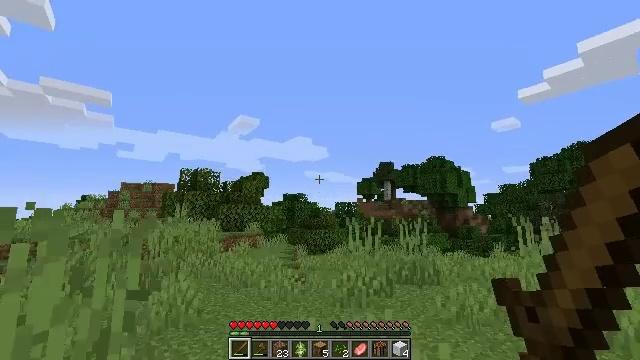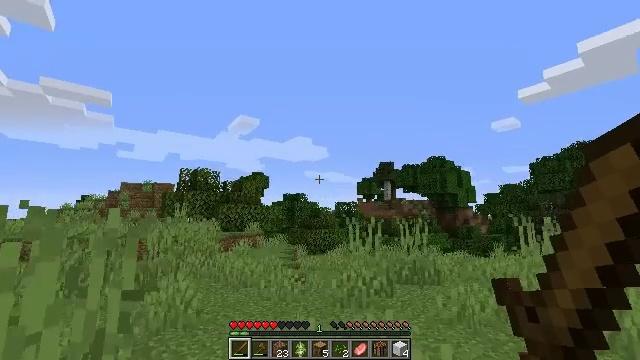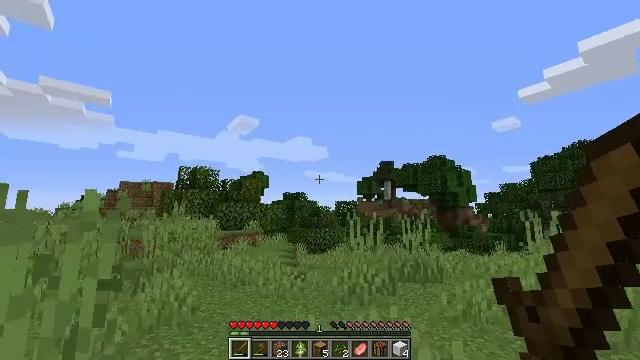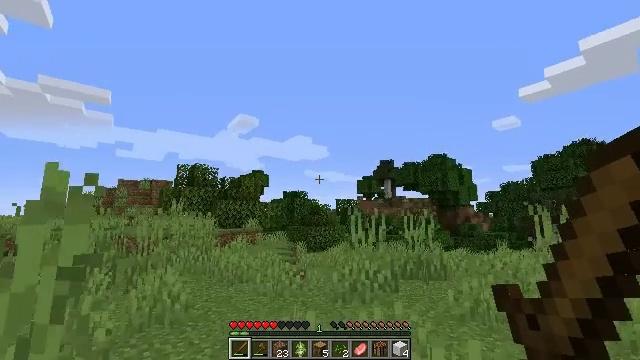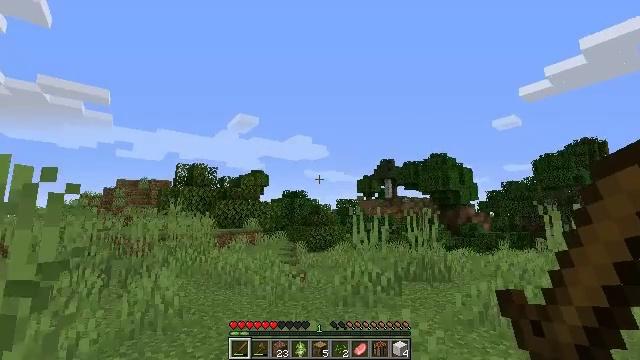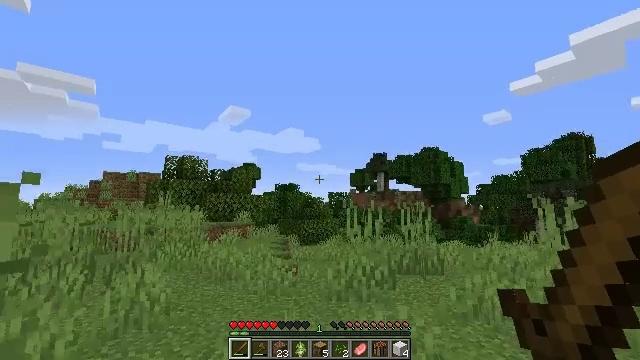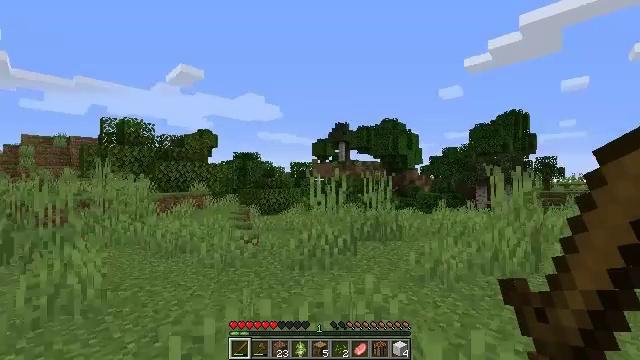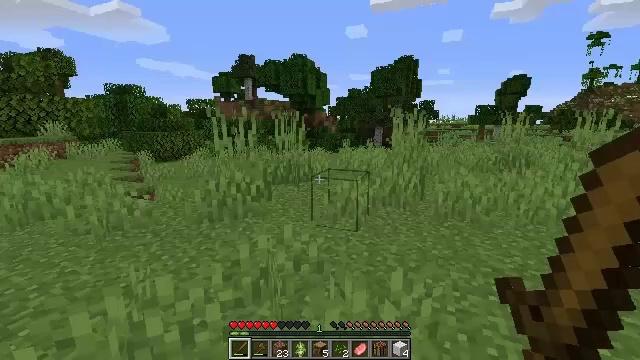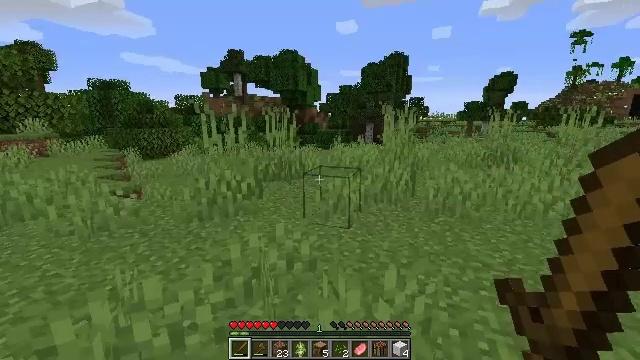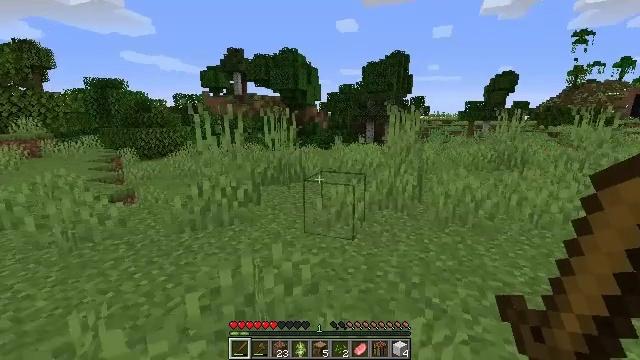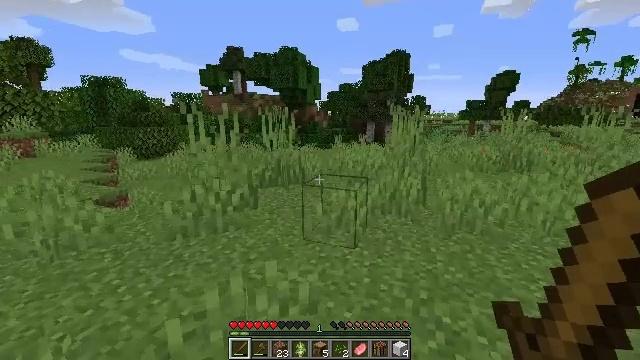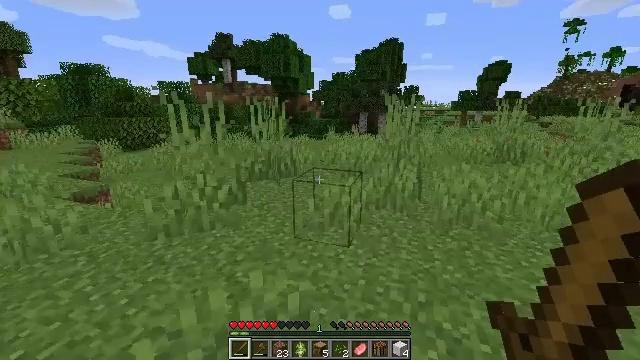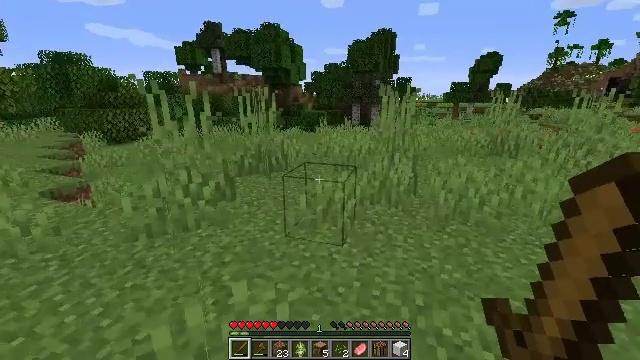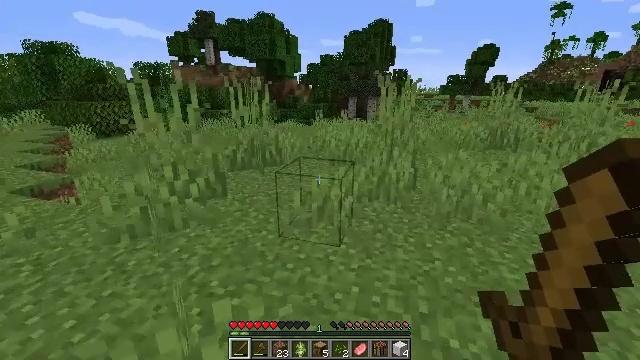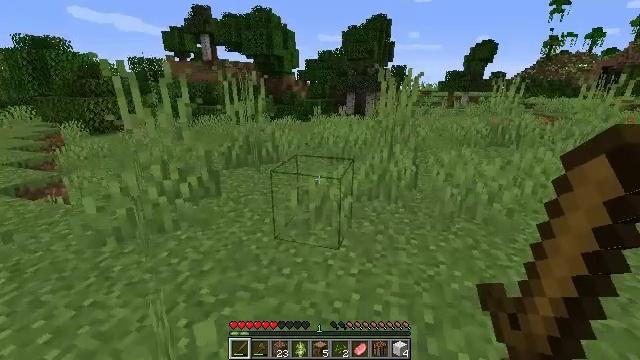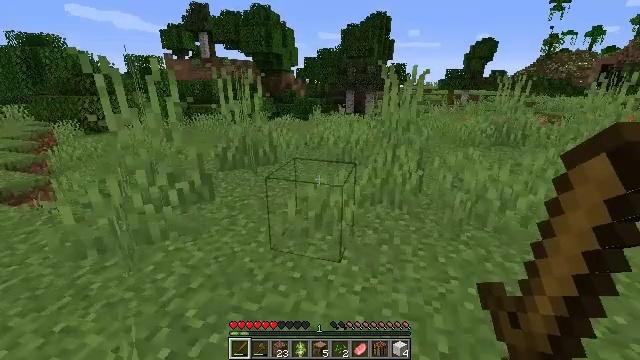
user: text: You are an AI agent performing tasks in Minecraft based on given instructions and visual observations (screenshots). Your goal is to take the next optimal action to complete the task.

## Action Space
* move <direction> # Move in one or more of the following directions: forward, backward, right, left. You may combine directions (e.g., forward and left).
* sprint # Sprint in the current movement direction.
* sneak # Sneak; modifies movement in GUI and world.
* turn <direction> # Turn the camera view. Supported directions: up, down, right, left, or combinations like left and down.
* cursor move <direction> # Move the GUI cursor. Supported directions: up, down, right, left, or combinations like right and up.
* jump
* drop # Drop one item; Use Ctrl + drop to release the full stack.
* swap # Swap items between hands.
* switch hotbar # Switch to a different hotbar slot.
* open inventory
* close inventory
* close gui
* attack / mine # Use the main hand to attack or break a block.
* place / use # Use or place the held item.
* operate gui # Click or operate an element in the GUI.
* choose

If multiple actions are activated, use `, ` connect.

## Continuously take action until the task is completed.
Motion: motion action
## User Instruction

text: Break the grass block.
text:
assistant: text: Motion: move forward
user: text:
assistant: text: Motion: move forward
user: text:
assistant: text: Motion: move forward
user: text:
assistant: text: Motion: move forward
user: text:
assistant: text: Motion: move forward, turn right and down
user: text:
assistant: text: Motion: move forward, turn right and down
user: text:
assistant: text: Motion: move forward, turn right and down
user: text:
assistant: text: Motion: move forward, turn right
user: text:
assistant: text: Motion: move forward
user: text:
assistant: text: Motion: move forward
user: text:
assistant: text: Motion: move forward, turn right and down
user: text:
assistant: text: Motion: move forward, turn right and down
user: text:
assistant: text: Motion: move forward, turn down
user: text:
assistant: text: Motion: move forward
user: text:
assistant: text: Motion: move forward
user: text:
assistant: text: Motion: move forward
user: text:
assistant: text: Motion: move forward
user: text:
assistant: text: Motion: move forward
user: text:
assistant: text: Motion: move forward
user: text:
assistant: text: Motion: move forward
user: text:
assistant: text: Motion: move forward, turn left and up
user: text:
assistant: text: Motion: move forward, turn left and up
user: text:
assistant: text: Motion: move forward
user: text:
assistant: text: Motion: move forward
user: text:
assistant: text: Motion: move forward, turn up
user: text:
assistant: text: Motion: move forward, turn left and up
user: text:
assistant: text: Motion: move forward
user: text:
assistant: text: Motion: move forward, turn left
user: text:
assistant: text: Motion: move forward, turn left
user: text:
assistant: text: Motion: move forward, turn left and down